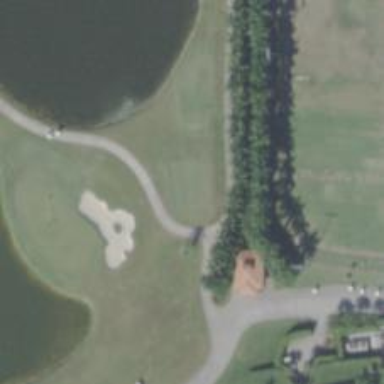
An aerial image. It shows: Golf tee.